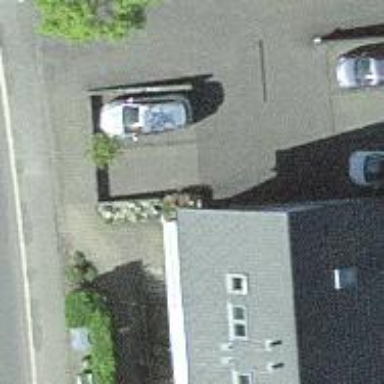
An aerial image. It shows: Parking entrance.